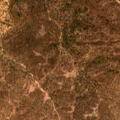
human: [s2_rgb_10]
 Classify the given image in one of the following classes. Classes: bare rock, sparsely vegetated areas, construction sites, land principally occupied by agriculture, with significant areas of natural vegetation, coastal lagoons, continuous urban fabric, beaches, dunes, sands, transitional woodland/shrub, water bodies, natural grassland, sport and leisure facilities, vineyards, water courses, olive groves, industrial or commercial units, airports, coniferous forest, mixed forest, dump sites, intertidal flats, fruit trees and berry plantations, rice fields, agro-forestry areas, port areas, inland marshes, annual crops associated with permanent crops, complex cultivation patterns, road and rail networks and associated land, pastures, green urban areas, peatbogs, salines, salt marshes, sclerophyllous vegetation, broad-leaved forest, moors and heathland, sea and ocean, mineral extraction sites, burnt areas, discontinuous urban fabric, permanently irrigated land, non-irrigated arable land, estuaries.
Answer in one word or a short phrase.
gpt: agro-forestry areas